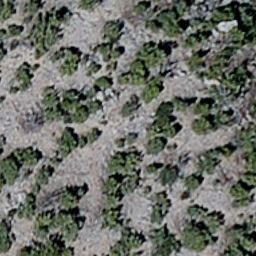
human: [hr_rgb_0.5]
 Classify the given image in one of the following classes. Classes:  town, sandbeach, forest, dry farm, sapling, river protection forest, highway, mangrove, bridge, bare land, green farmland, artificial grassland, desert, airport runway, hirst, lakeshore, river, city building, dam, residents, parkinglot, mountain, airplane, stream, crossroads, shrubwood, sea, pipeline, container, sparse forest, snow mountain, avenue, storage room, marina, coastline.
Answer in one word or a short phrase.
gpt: sparse forest